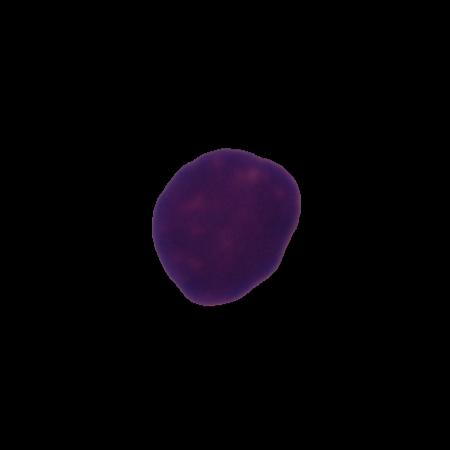
Label: healthy